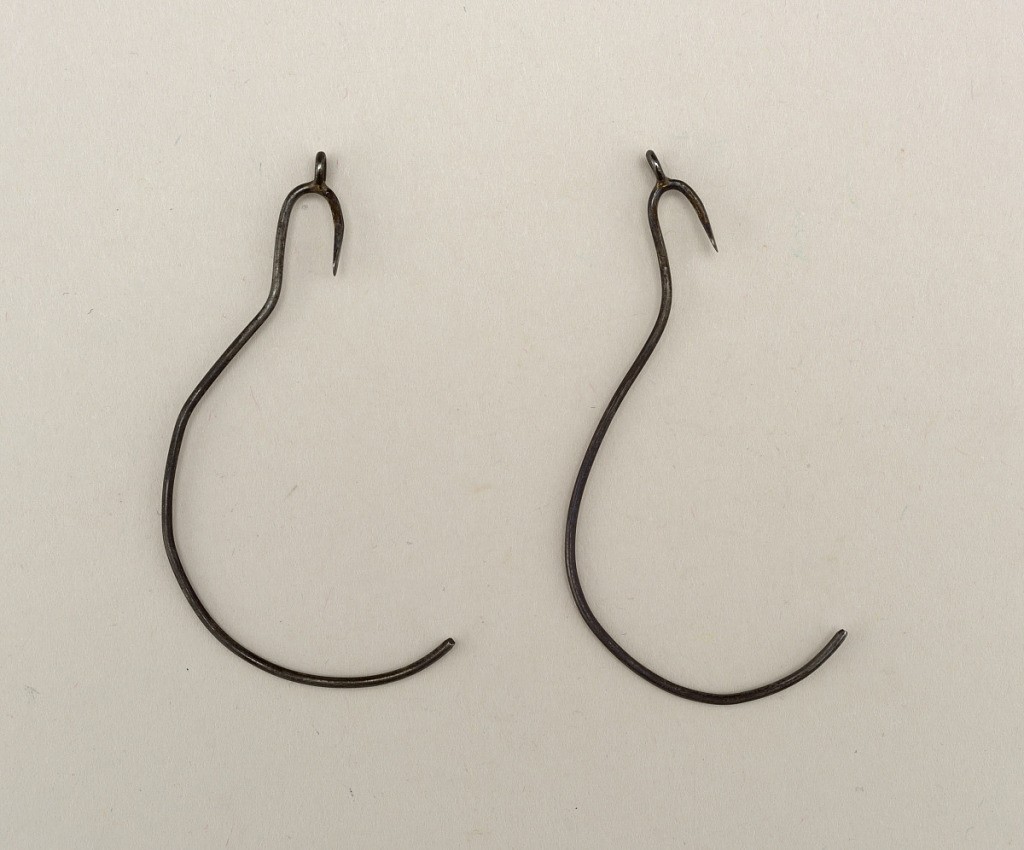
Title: Earring holder
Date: mid-19th century
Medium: Silver
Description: A) and B). Silver wire shaped to fit around ear; hook at bottom to hold earring.